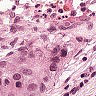
Metastatic tissue present: yes